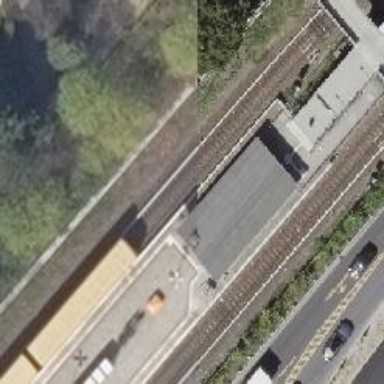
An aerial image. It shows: Train station building.